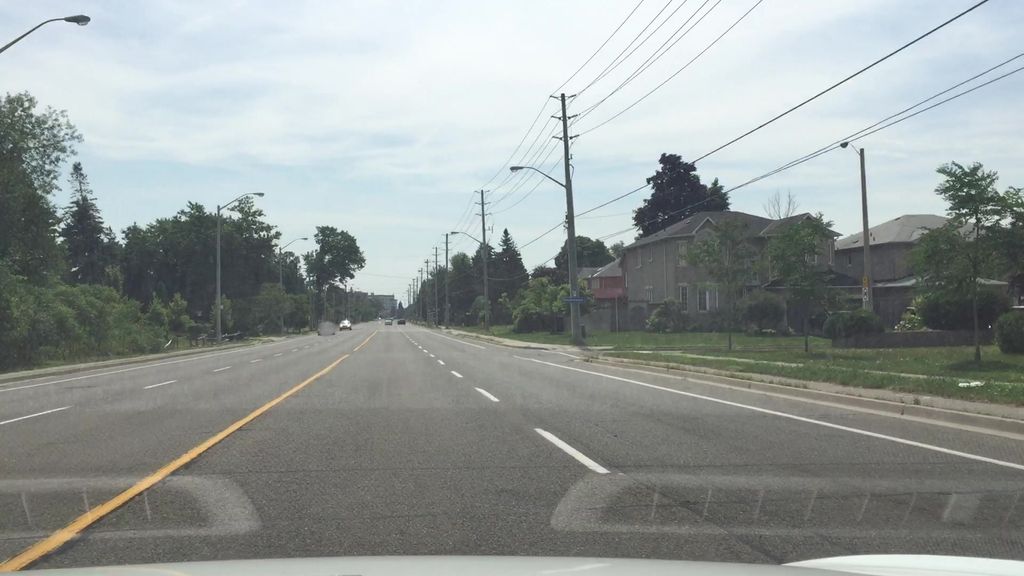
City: toronto